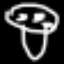
Label: mushroom